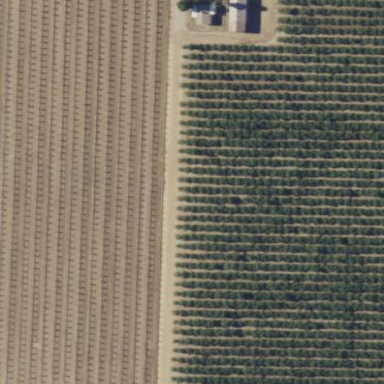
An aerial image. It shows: Orchard filled with almond trees.